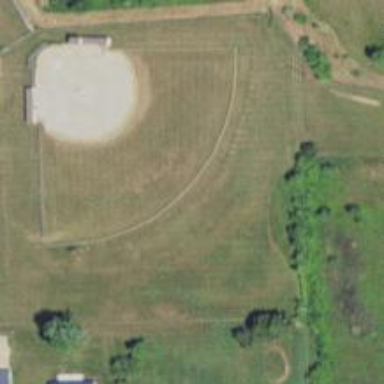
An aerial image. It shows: Baseball pitch for leisure land.